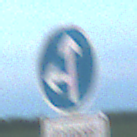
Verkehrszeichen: VorgeschriebeneFahrtrichtungGeradeausOderLinks
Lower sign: PersonengruppenFrei1
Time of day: SunriseSunset
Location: Outdoor (Nature)
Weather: PartlyCloudy
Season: NotSpecified
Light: Natural